Interaction volume radius: 5 \u00c5
Interaction volume height: 25 \u00c5
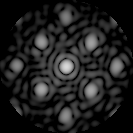
Disorder parameter: 0.3175